Question: I have a search input with a default value "Search for".

When I focus on the input the value clears.
'''
$(document).ready(function(){
$('#search').focus(function() {
if($(this).val() == "Search for")
$(this).val('');
});
});
'''
If you don't type anything to search, what would be a good way to return the default "Search for" value when focusing out?
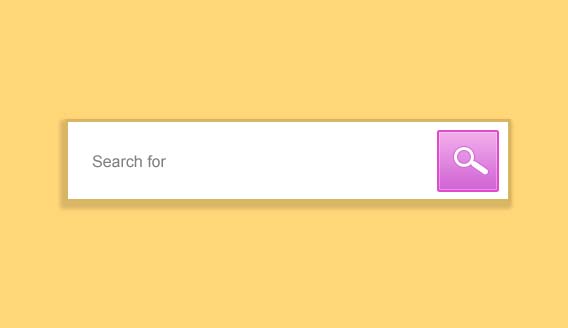
Answer: Why not use a <URL> if you're already using jQuery? Why the need for a reinvented wheel?
If you must do this on your own,
'''
$(document).ready(function(){
$('#search').focus(function() {
if($(this).val() == "Search for")
$(this).val('');
}).focusout(function() {
if($(this).val() === '')
$(this).val('Search for');
});
});
'''